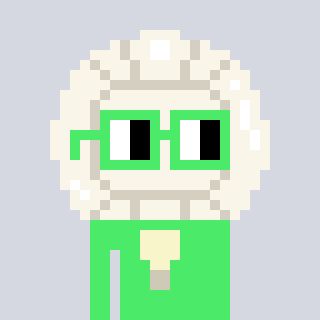
a pixel art character with square light green glasses, a volleyball-shaped head and a teal-colored body on a cool background